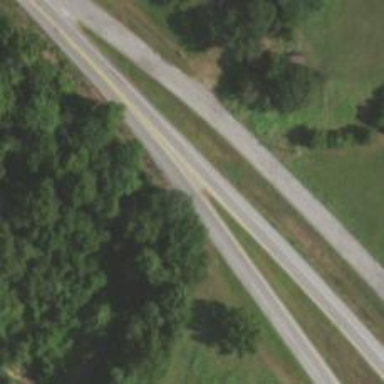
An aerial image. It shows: Secondary road.